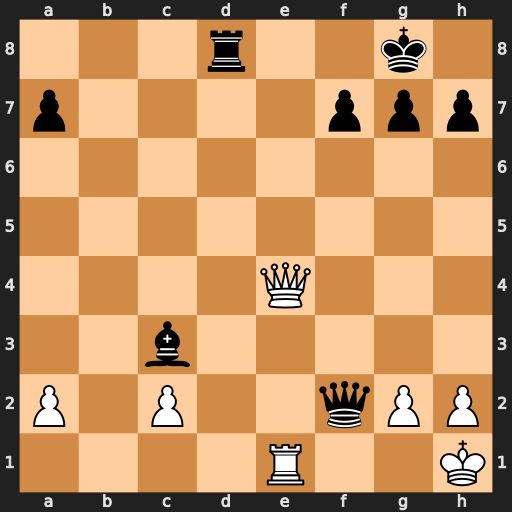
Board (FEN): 3r2k1/p4ppp/8/8/4Q3/2b5/P1P2qPP/4R2K
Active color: w
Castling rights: -
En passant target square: -
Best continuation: Qe8+ Rxe8 Rxe8#